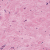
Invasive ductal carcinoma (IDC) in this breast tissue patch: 0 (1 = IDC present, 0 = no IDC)